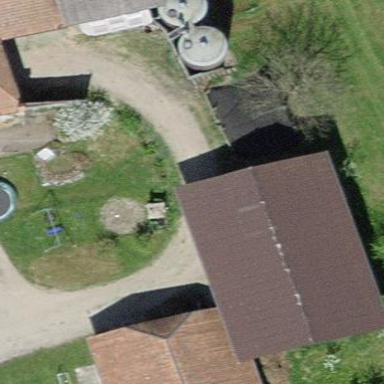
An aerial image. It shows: View of roof of building.